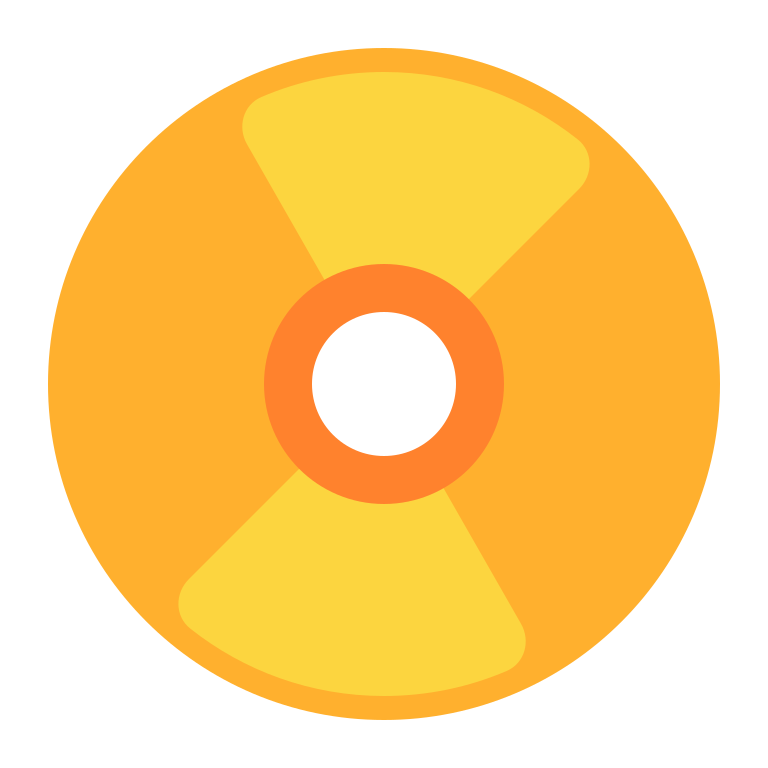
dvd flat